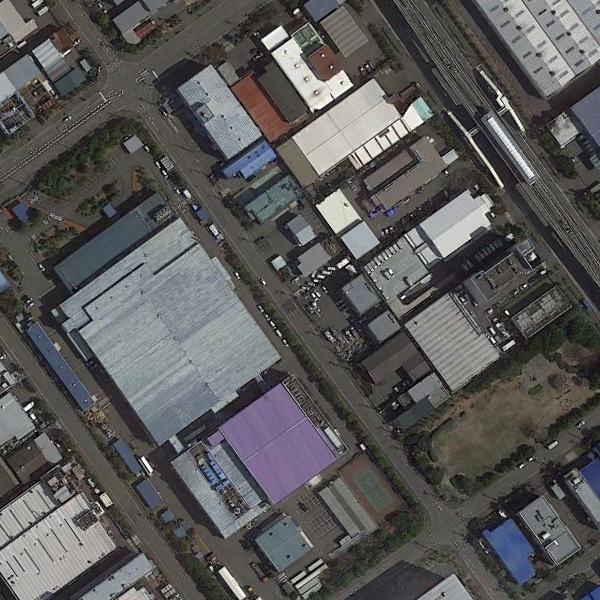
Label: Industrial